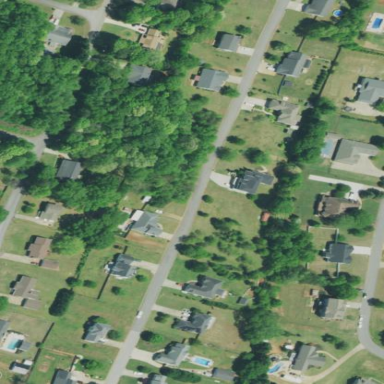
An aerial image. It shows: Residential area within neighborhood.